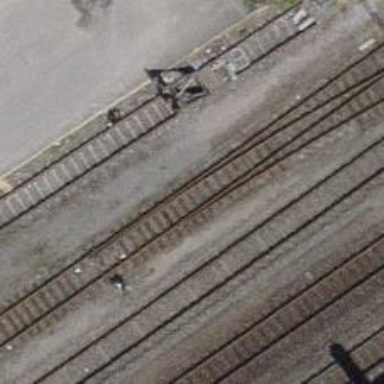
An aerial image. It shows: Railway switch.